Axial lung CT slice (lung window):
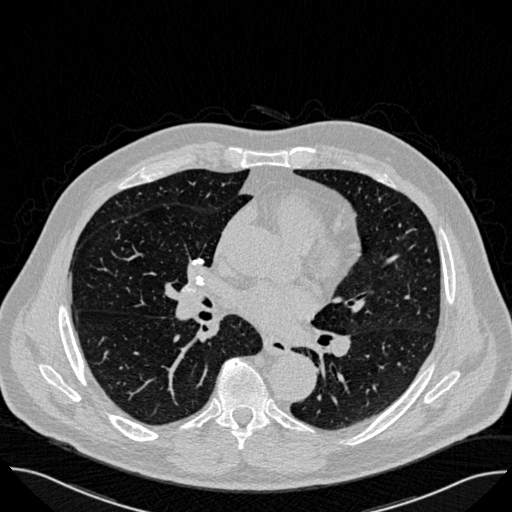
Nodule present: no